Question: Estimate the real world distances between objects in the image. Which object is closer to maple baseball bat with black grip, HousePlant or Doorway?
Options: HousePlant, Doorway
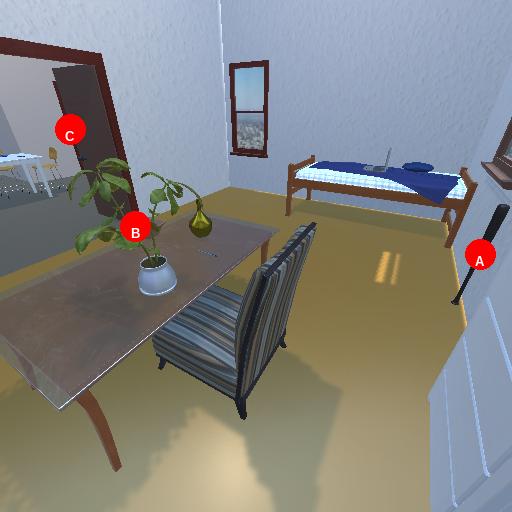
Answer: HousePlant